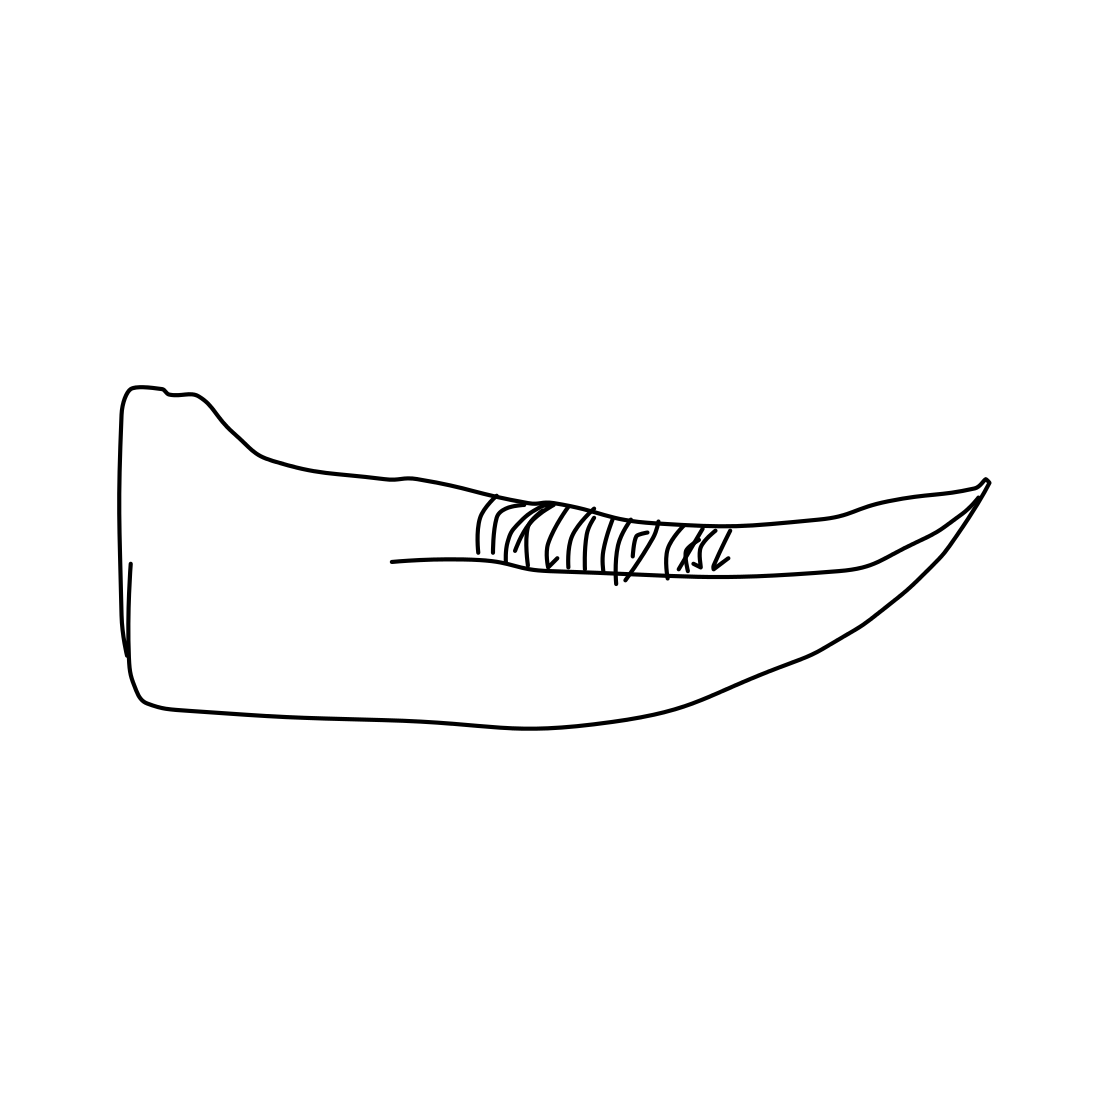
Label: shoe